Aerial crown-view tile of a tropical tree (Barro Colorado Island, Panama), acquired 20240918:
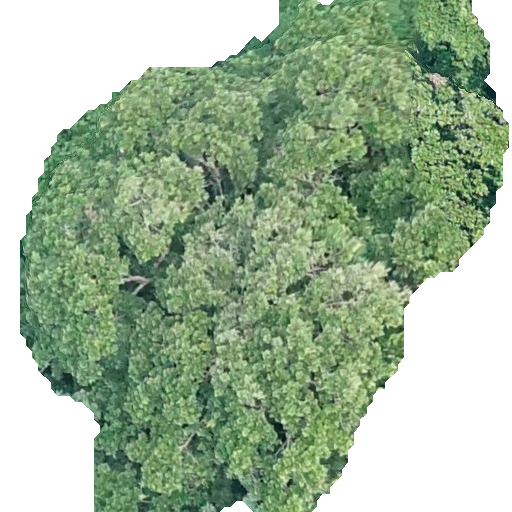
Species: Anacardium excelsum
GBIF accepted scientific name: Anacardium excelsum
Crown area: 295.977 m²